Question: I did the following:
'''
jQuery('.businessdirectory-category .wpbdp-rating-info').insertAfter('.businessdirectory-category .title');
'''
To move '.wpbdp-rating-info' after '.title'. But there are 3 '.wpbdp-rating-info' in the page so now each '.businessdirectory-category' has 3 '.wpbdp-rating-info'
How can I do it so that each '.businessdirectory-category' only has its own .wpbdp-rating-info'appended to its own'.title'?
EDIT:

I changed it to this:
'''
jQuery('.wpbdp-listing-excerpt .wpbdp-rating-info').each(function () {
var $this = jQuery(this);
$this.insertAfter($this.closest('.wpbdp-listing-excerpt').find('.title'));
});
'''
But didn't work either.
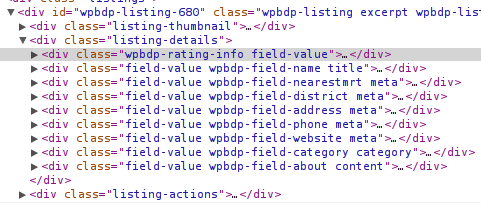
Answer: You can iterate over the matched set and move each element individually:
'''
jQuery('.businessdirectory-category .wpbdp-rating-info').each(function () {
var $this = jQuery(this);
$this.insertAfter($this.closest('.businessdirectory-category').find('.title'));
});
'''
You may be able to simplify the argument to 'insertAfter', but you'd need to post your markup for me to know for sure. This example assumes that the '.title' element is not a sibling or ancestor of '.businessdirectory-category'.
Here's a <URL>.